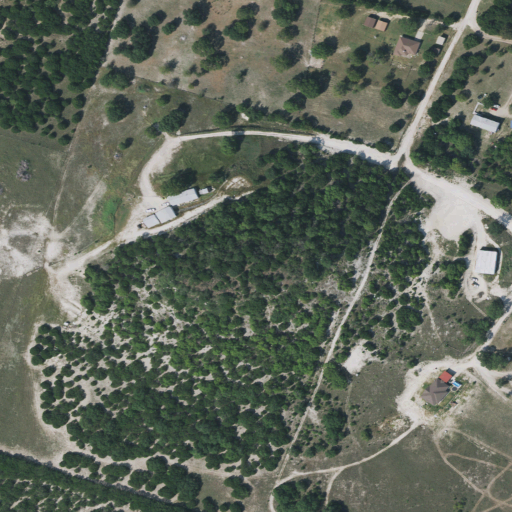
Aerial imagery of mountain in Texas named Herzog Mountain containing shrub, grassland, evergreen forest, deciduous forest, barren land, open development, medium intensity development, and low intensity development